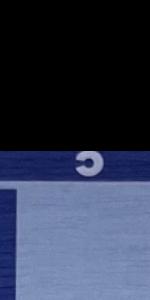
Label: Empty